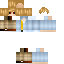
A male human skin with medium skin, wearing blonde long hair dressed in a blue hoodie and brown pants, featuring a closed mouth.